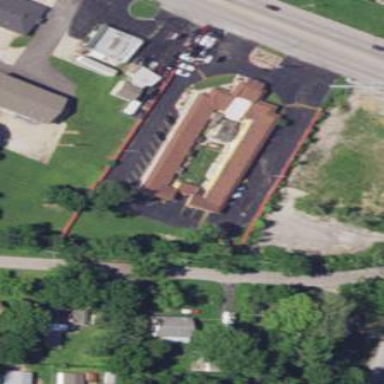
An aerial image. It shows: Motel building.